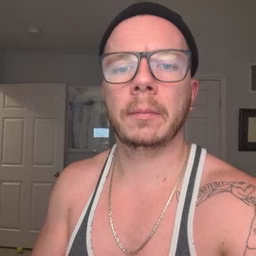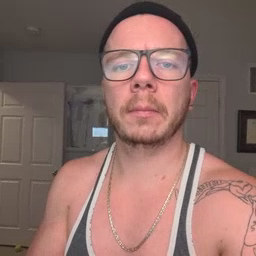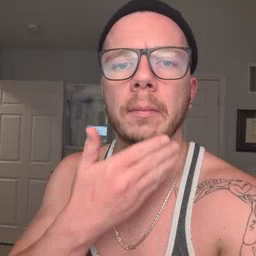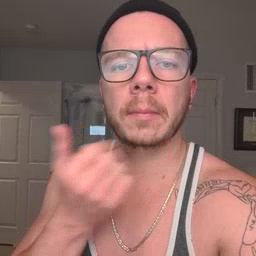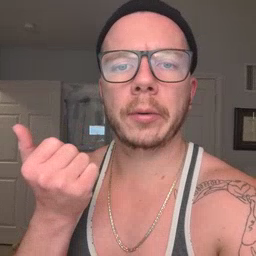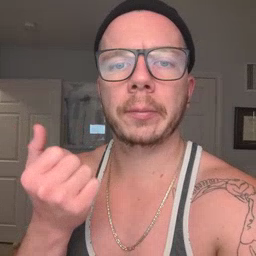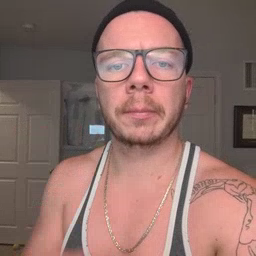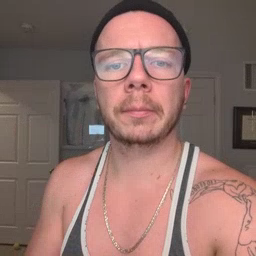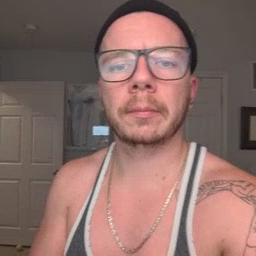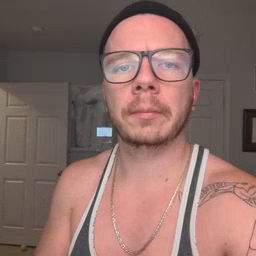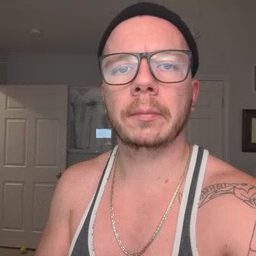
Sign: better